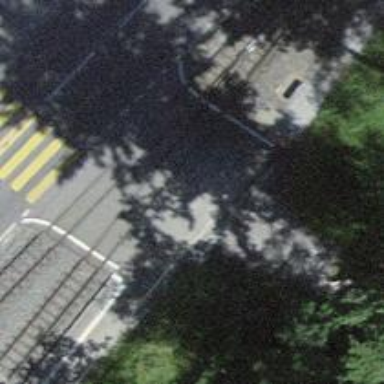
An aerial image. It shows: Railway level crossing.